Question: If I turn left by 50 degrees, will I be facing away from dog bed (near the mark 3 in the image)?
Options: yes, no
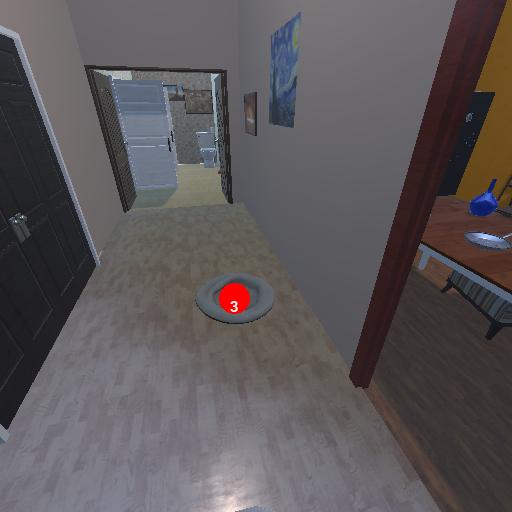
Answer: yes